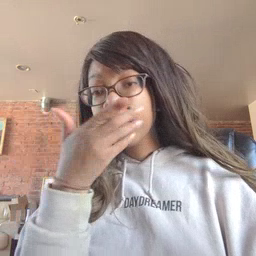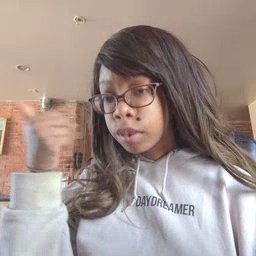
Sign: better